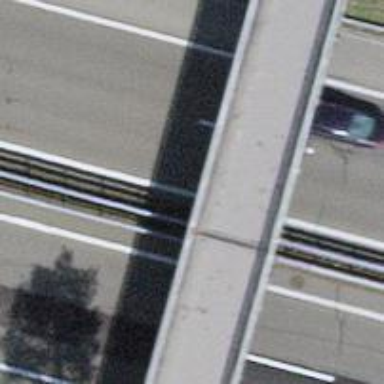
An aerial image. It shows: Asphalt motorway passing through tunnel.